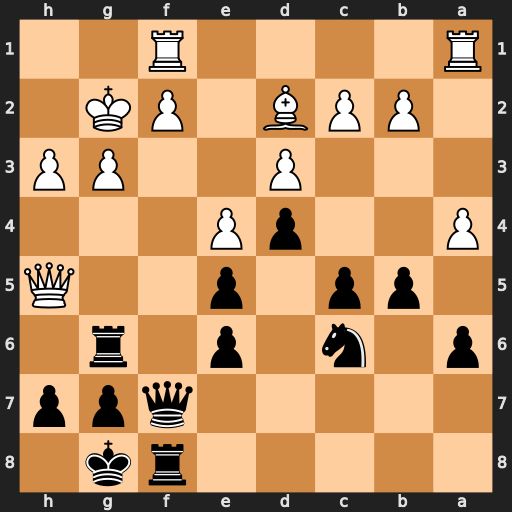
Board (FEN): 5rk1/5qpp/p1n1p1r1/1pp1p2Q/P2pP3/3P2PP/1PPB1PK1/R4R2
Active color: b
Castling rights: -
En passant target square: -
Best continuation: Rxg3+ fxg3 Qxh5